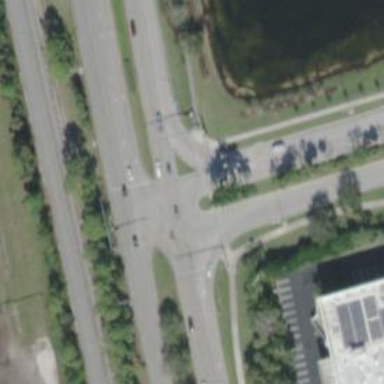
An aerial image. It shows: Footway that serves as traffic island.